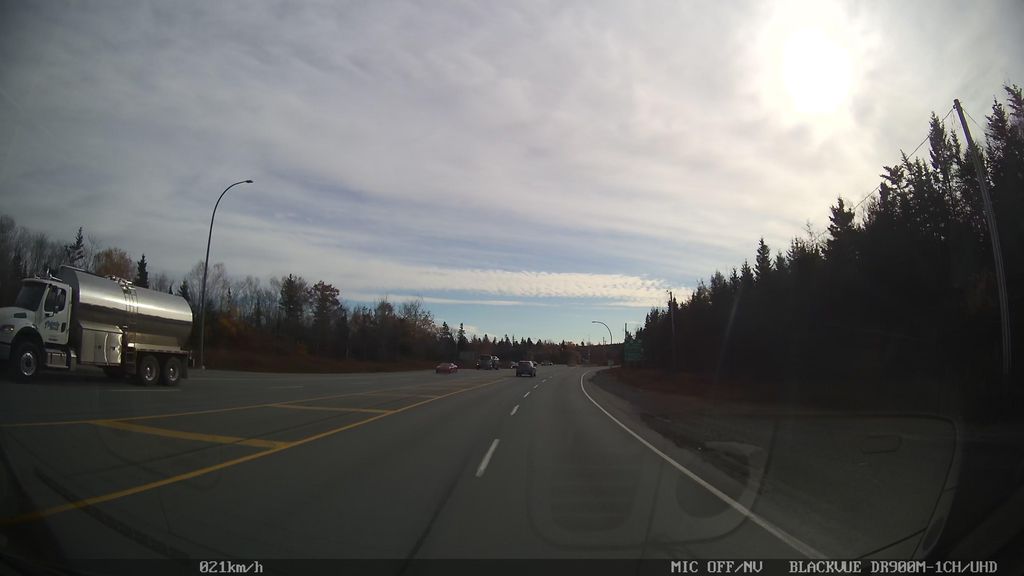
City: halifax